Question: Below code
'''
public class Example {
static int[] member;
public static void main(String[] args) {
int[] ic = new int[0];
if (ic == null){
System.out.println("ic is null");
}
System.out.println(ic); // [I@659e0bfd
if(member == null){
System.out.println("member is null");
}
}
}
'''
It is obvious that elements can't be added in zero length array.
What does 'ic' point to, if 'ic' is not 'null'?
As per below diagram, Is 'ic' pointing to memory location '659e0bfd'(which is empty)?

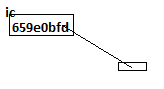
Answer: > What does ic point to, if it is not null?
It points an empty array of zero capacity. Arrays are reference types and memory space is allocated for them like any other reference type.